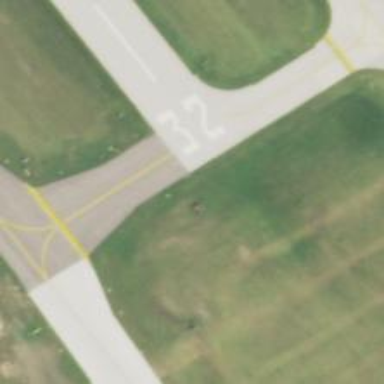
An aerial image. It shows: Image of taxiway at airport.